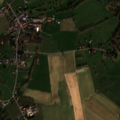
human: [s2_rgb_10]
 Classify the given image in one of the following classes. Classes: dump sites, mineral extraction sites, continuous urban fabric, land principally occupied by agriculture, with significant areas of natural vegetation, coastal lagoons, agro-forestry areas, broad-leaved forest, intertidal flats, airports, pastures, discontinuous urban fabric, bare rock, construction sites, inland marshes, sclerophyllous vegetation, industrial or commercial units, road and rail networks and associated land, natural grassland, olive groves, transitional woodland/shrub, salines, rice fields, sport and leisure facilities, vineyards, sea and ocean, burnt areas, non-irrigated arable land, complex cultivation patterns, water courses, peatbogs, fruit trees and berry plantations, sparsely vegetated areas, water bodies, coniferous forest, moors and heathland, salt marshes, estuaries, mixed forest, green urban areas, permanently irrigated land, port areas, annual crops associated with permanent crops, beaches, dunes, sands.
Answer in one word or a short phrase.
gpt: discontinuous urban fabric, non-irrigated arable land, pastures